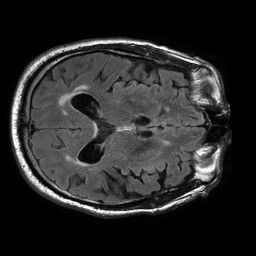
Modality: FLAIR
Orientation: axial
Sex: male
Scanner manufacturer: philips
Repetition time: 11 s
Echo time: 0.125 s